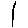
Label: line